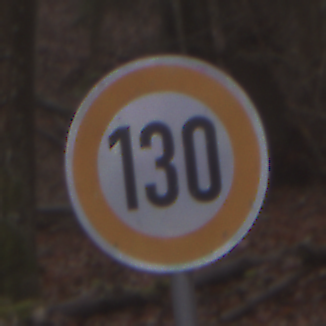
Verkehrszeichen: Geschwindigkeit130
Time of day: Midday
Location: Outdoor (Nature)
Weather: Overcast
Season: Autumn
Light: Natural